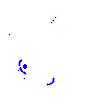
Particle: proton